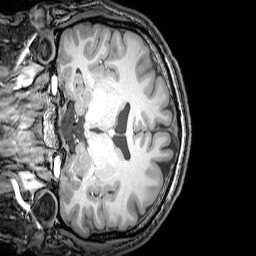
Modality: T1w
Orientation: coronal
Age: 24
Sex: male
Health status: healthy
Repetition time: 0.081 s
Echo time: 0.037 s